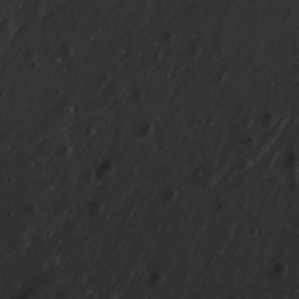
Label: non_frost